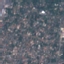
Land use / land cover: Residential